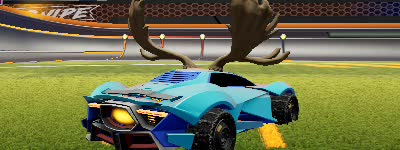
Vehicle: werewolf